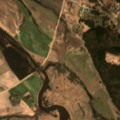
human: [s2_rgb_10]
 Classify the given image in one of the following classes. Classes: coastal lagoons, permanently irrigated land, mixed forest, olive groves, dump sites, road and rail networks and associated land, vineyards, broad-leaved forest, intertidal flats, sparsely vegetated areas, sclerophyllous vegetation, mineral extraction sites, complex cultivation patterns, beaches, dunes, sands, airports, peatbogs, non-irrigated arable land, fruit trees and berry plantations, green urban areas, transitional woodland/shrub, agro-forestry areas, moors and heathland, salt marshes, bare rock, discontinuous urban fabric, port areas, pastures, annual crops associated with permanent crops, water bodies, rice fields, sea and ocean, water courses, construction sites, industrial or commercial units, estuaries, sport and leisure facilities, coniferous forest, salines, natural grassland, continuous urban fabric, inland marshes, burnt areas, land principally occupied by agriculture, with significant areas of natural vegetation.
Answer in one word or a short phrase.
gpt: discontinuous urban fabric, non-irrigated arable land, pastures, land principally occupied by agriculture, with significant areas of natural vegetation, coniferous forest, mixed forest